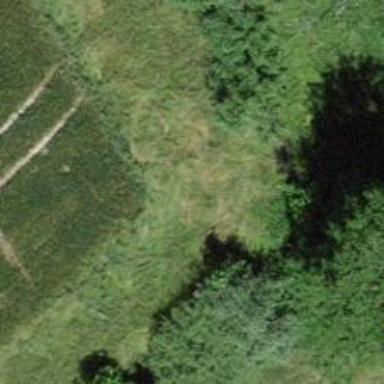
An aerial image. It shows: Grass path.